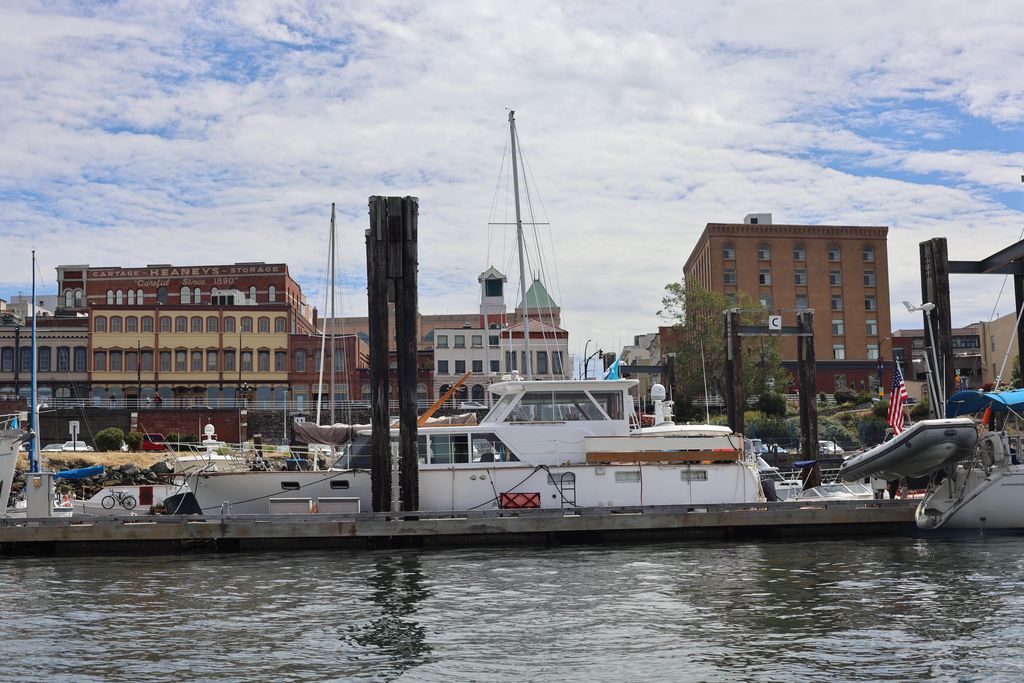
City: victoria